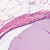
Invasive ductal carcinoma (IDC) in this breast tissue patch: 0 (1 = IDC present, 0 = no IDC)